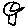
Label: bird